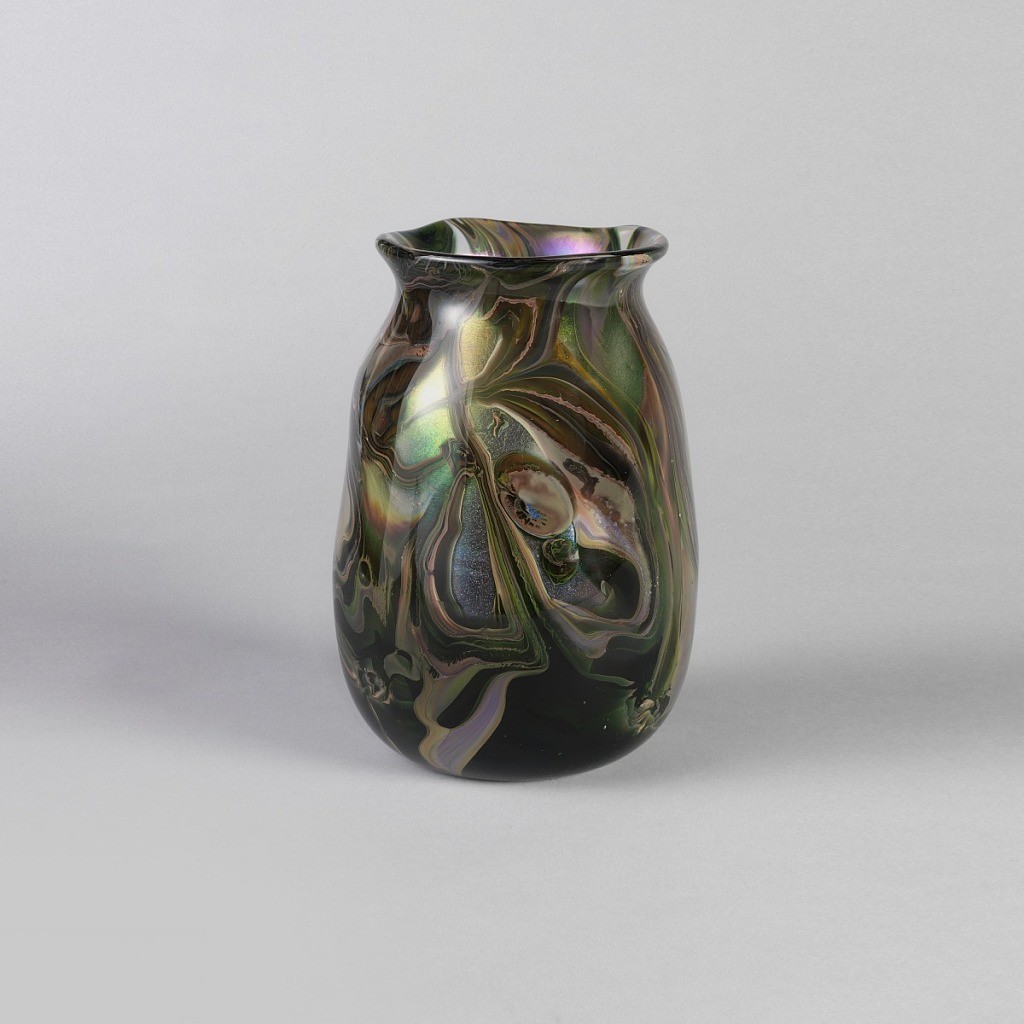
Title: Vase
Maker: Louis Comfort Tiffany, American, 1848–1933
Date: ca. 1903-05
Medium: Glass
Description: Wide open mouthed vase in dark greens and mauve abstract and swirled shapes.